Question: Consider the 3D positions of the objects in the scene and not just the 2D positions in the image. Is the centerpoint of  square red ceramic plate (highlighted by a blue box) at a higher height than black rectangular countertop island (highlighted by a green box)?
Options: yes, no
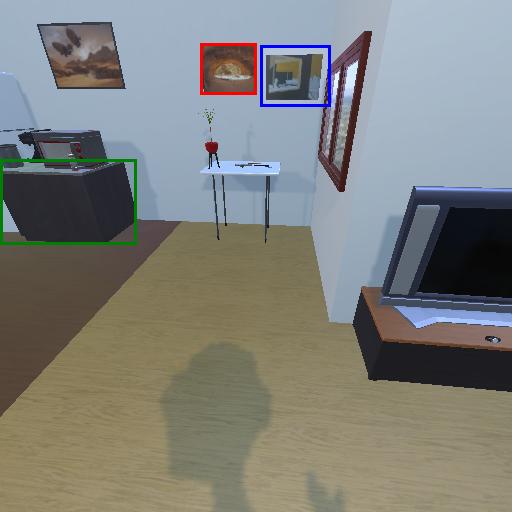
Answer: yes